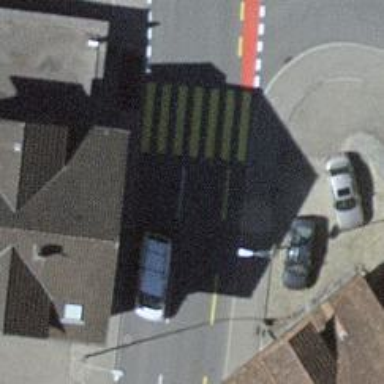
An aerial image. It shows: Marked zebra crossing on the road.